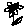
Label: flower